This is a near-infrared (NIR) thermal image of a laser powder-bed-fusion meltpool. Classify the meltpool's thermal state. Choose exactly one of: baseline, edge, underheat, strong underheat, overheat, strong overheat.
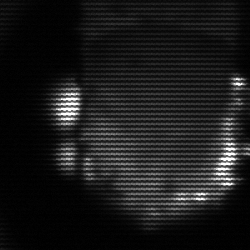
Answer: baseline